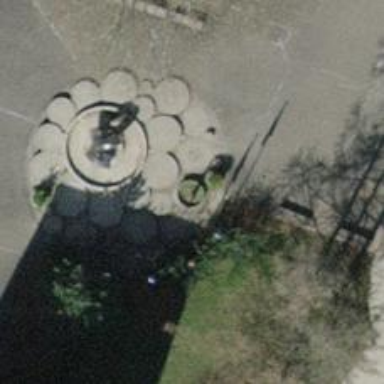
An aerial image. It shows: Fountain.